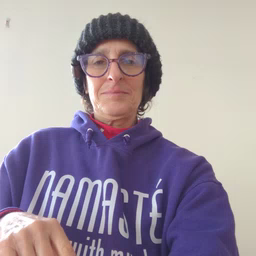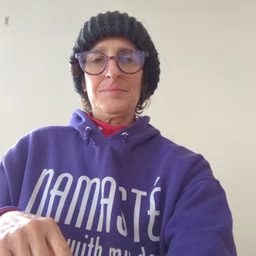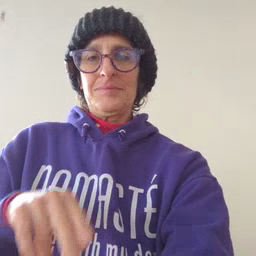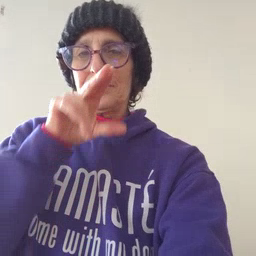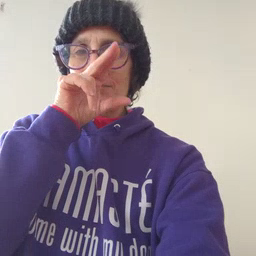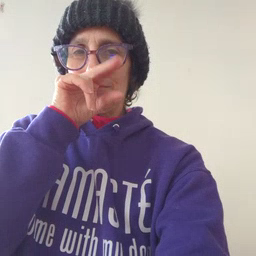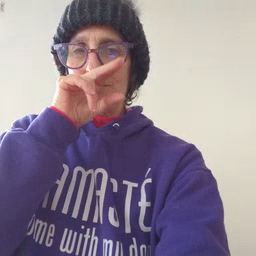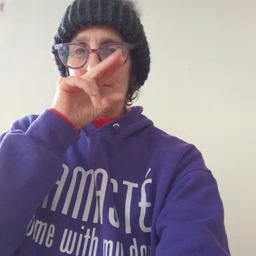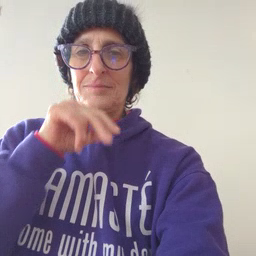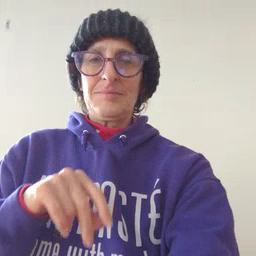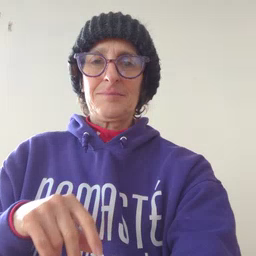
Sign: duck